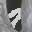
Label: 7